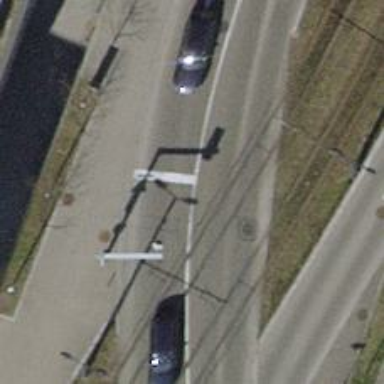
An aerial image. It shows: Road with traffic signals.